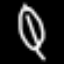
Label: leaf